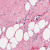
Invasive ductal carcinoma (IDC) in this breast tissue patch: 0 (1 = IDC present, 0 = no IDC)